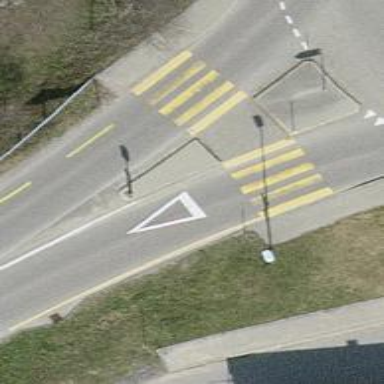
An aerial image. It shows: Uncontrolled crossing with zebra marking and island.